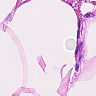
Metastatic tissue present: no